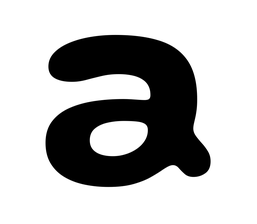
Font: Gluten_SemiBold